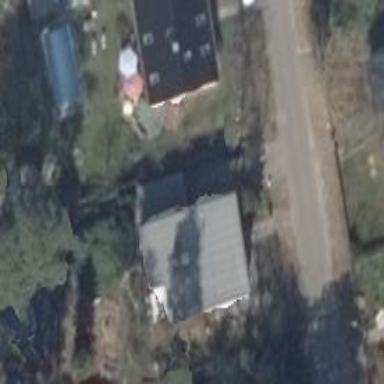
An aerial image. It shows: Detached building with skillion roof shape.